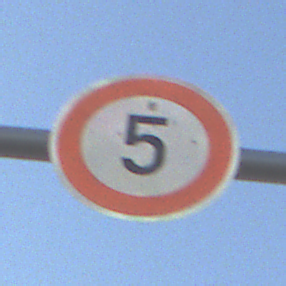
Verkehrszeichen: Geschwindigkeit5
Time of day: SunriseSunset
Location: Outdoor (Urban)
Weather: Clear
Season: NotSpecified
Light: Natural